Question: I have problem with positioning three elements in fixed top menu on my website. I want to look like that: logo on left site, sign in on right site and menu in the middle of navbar.

How should I do this right?
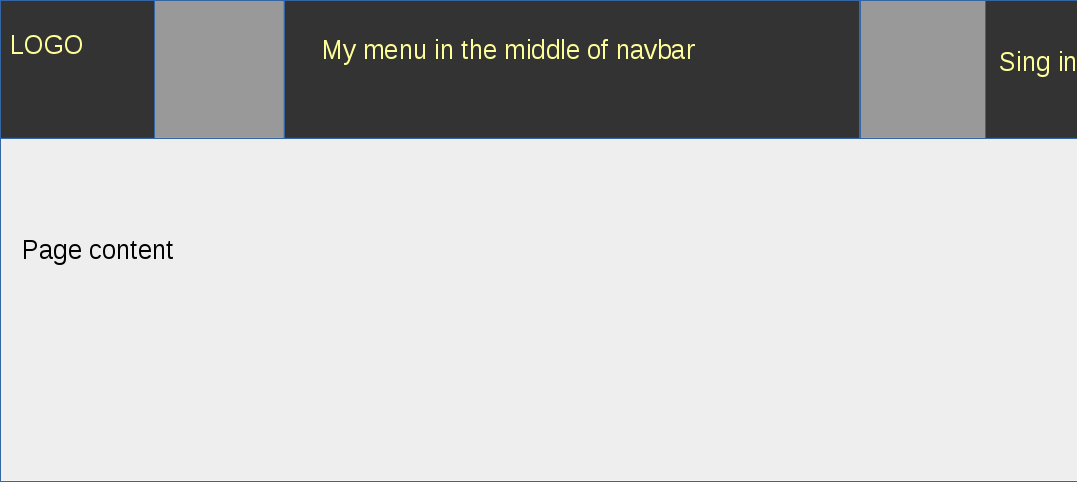
Answer: You can create this layout really easily with flexbox !
Here is an example: <URL>
Apply a 'display: flex;' & 'justify-content: space-between;' on the container of your menu.